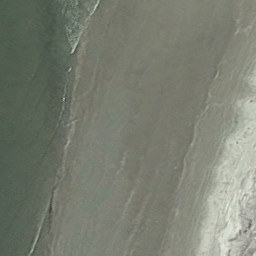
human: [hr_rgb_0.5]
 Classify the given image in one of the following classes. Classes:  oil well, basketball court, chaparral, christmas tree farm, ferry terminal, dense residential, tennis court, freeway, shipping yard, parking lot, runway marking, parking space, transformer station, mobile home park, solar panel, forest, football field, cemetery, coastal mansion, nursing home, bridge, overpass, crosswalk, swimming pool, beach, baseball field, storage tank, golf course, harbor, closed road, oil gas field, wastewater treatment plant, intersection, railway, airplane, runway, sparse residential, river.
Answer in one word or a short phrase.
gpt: beach